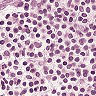
Metastatic tissue present: no